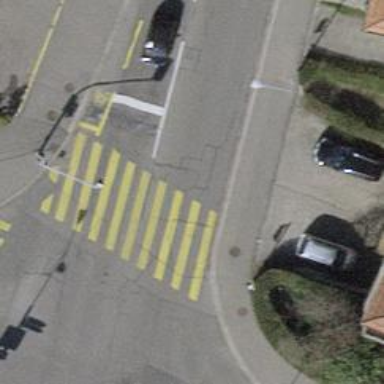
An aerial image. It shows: Zebra crossing with traffic signals. The crossing is marked by traffic lights.